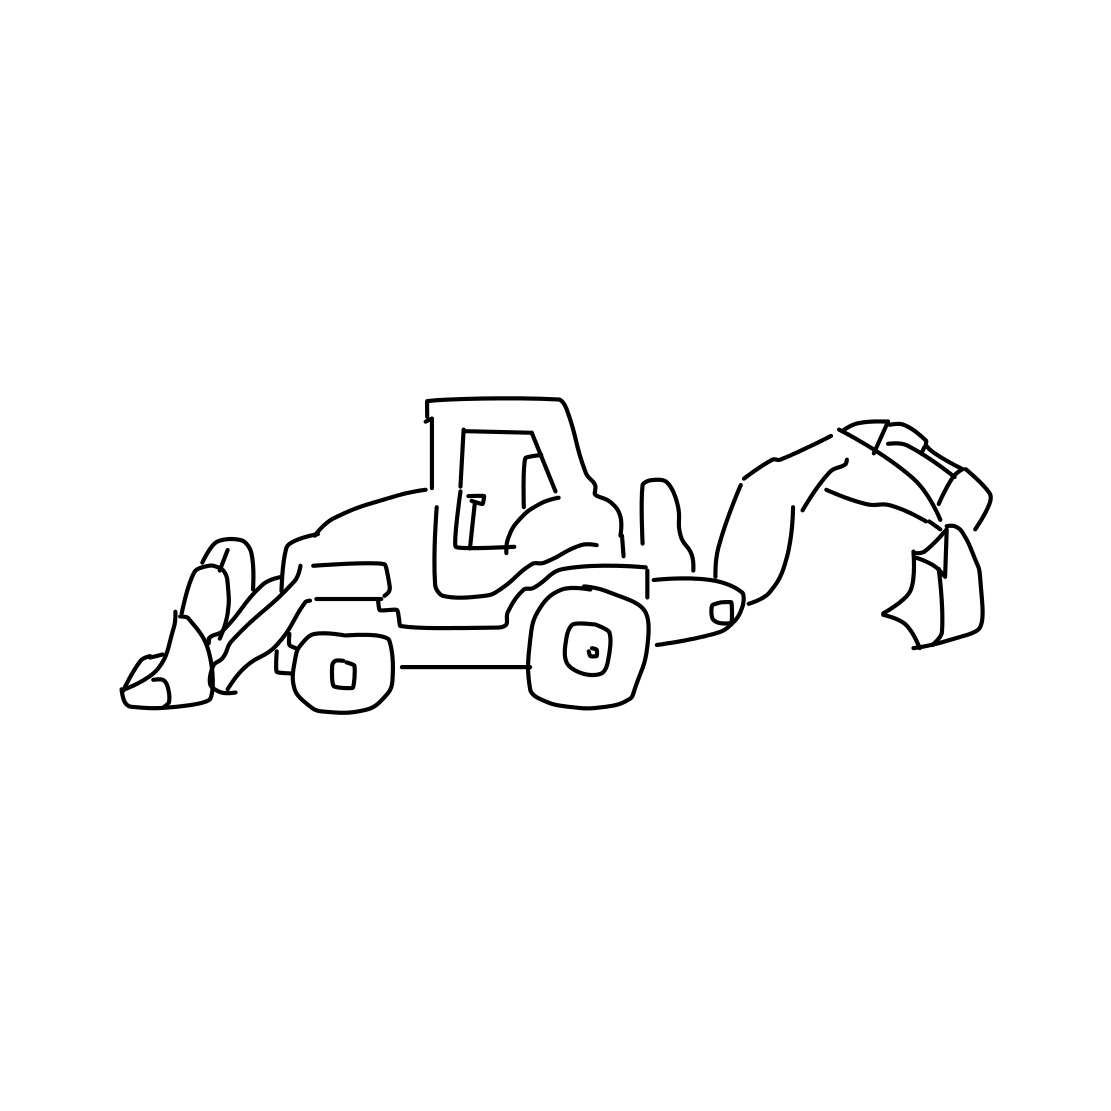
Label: bulldozer